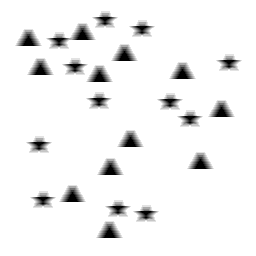
Squares: 0
Triangles: 12
Stars: 12
Total shapes: 24